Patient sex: F
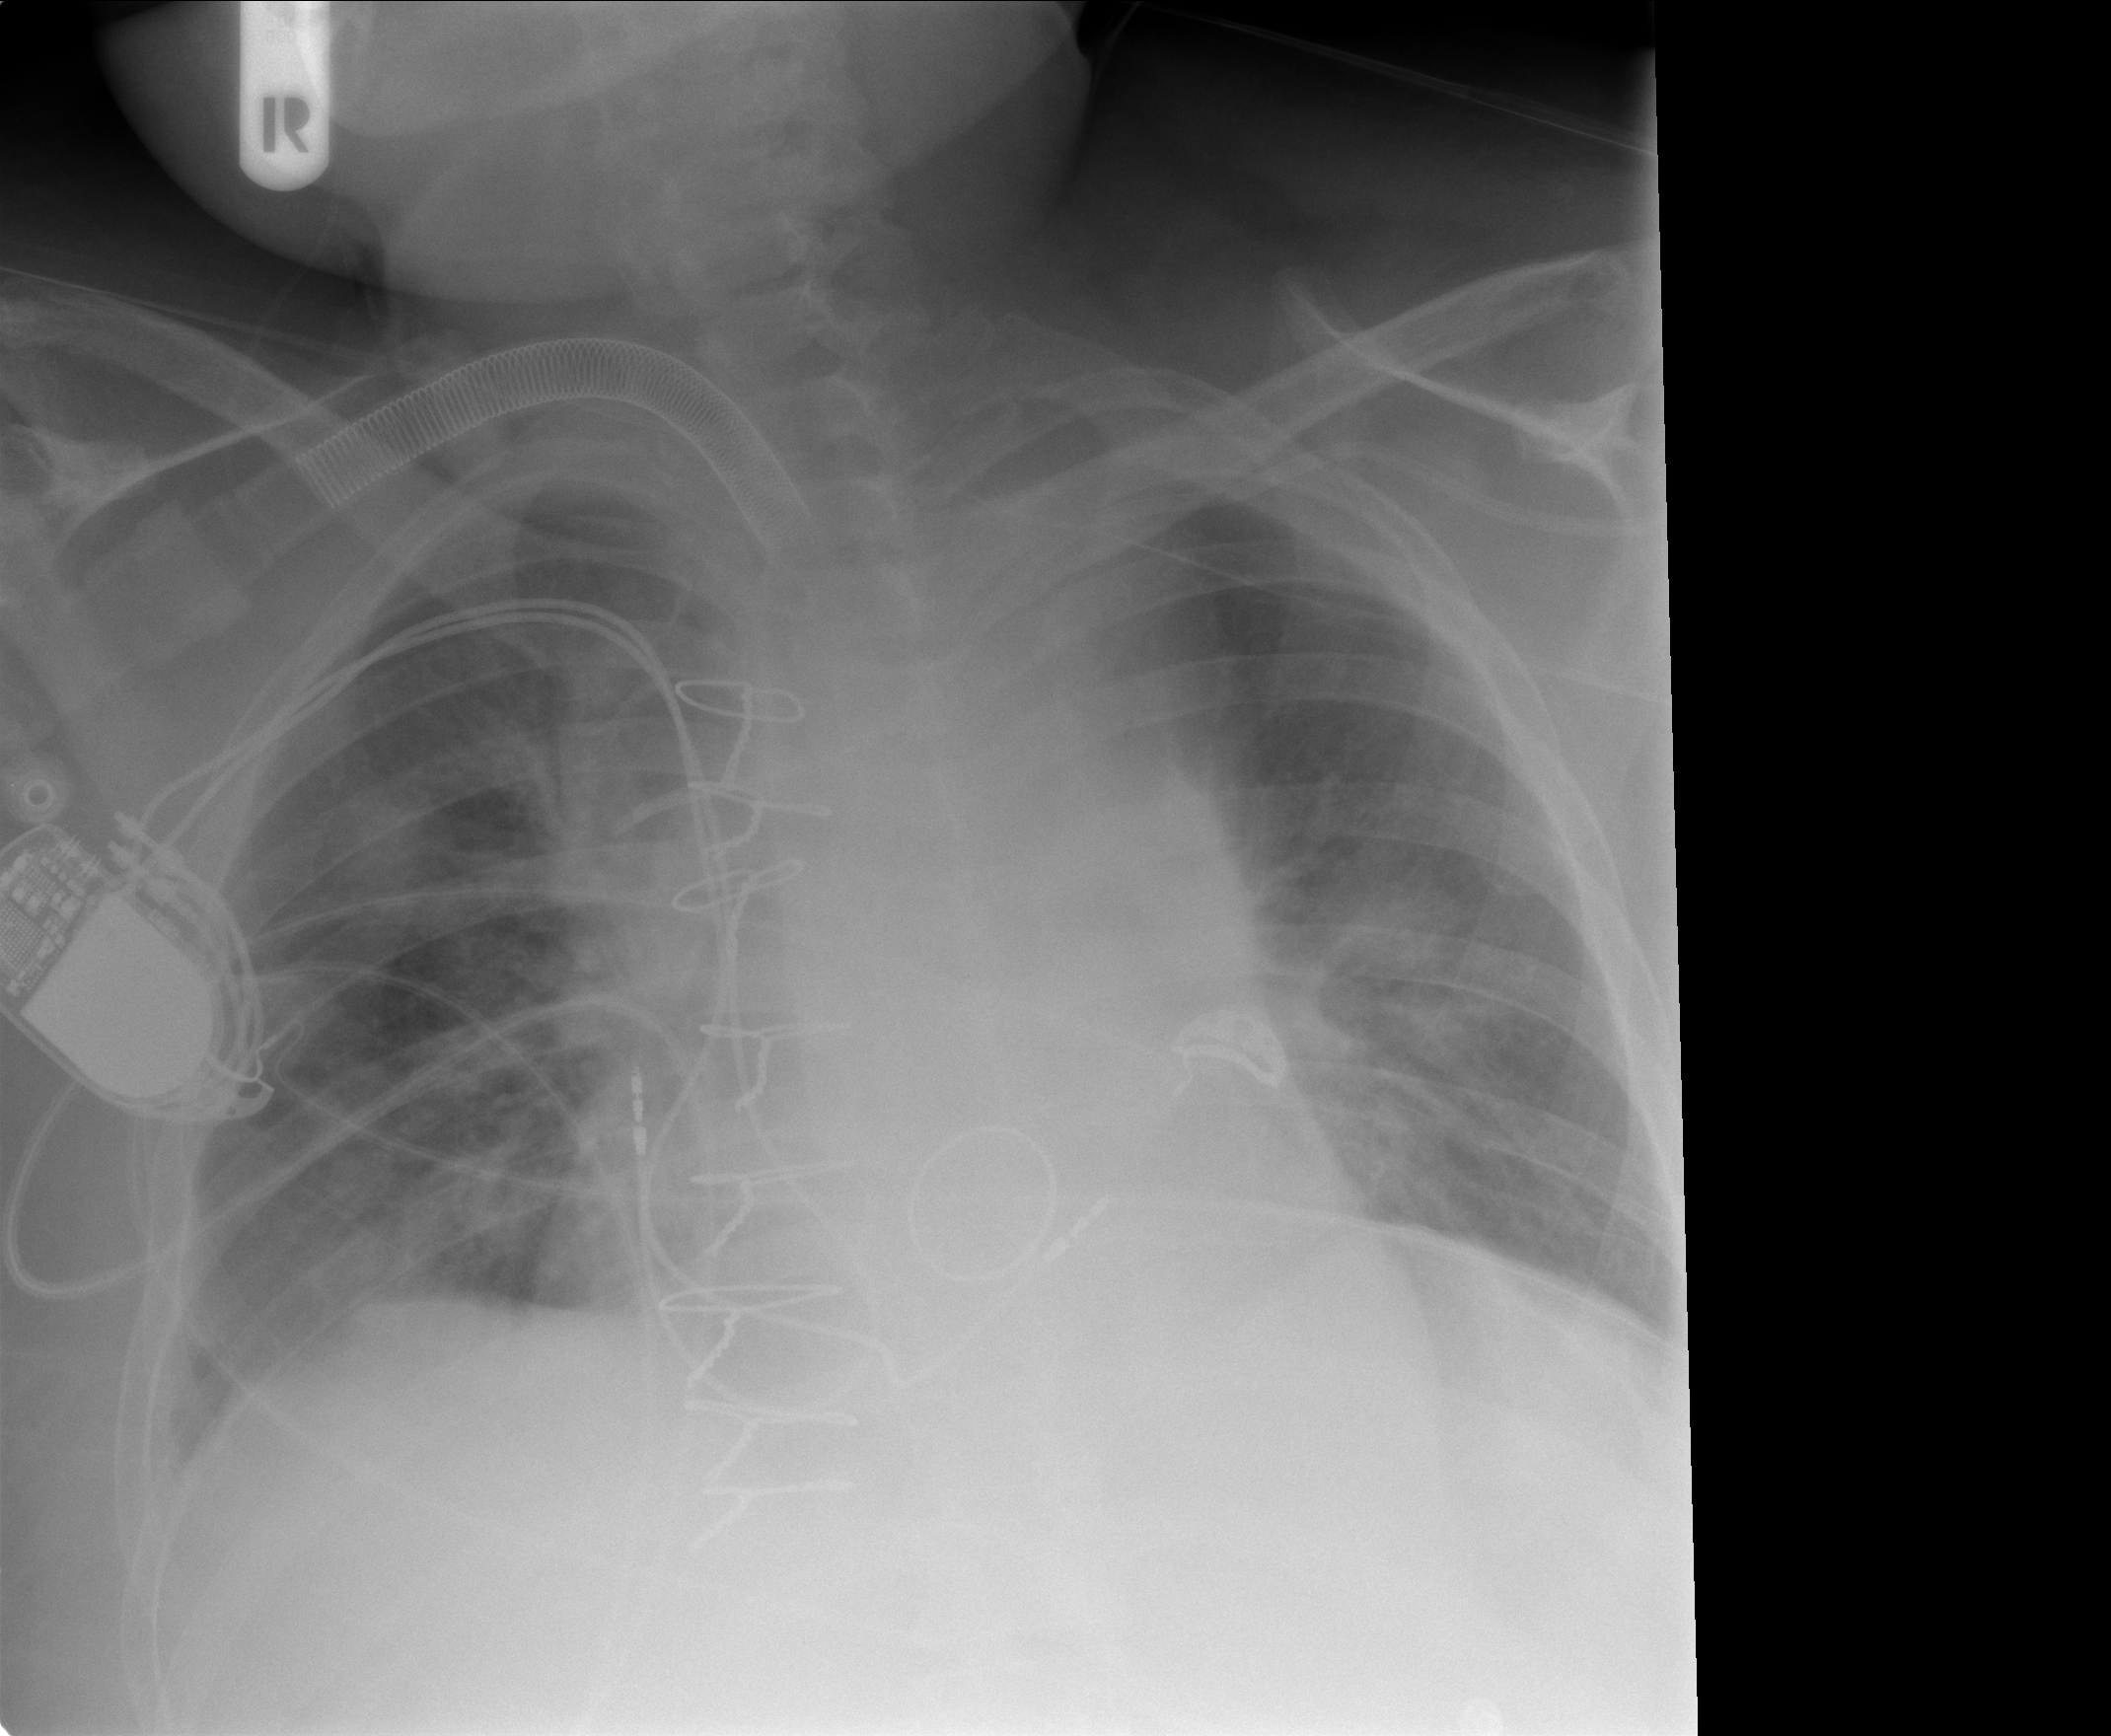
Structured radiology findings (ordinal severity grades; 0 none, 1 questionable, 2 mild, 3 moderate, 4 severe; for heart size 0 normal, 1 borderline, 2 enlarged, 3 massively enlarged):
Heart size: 1
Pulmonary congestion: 2
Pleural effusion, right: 0
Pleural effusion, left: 0
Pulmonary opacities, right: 3
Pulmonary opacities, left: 1
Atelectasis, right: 0
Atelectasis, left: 0